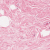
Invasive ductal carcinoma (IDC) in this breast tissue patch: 0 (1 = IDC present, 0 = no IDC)